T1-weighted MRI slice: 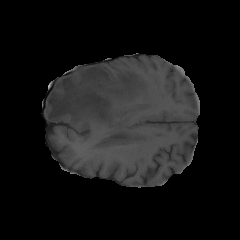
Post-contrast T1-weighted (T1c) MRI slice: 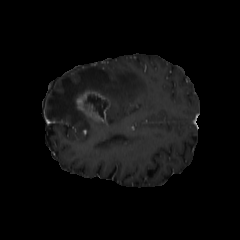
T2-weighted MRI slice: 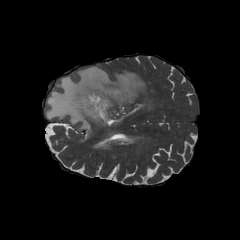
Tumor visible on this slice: yes